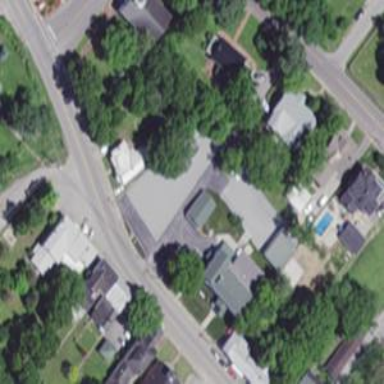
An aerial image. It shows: Alley classified as service road.